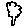
Label: tree